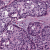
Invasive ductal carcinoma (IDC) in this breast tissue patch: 0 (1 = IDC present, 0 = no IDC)